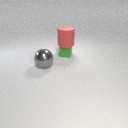
small green rubber cube behind large gray metal sphere